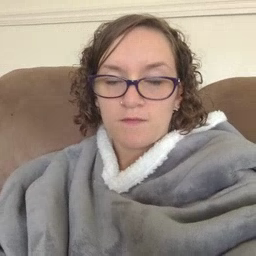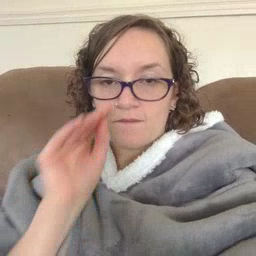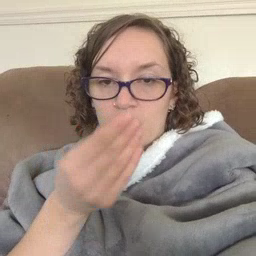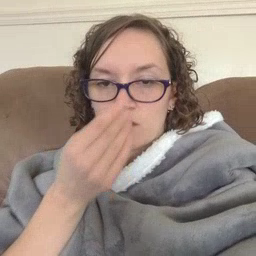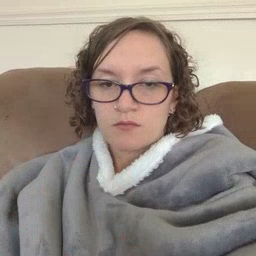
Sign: flower